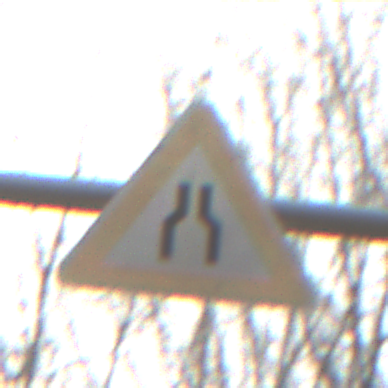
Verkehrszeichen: VerengteFahrbahn
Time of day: MorningAfternoon
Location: Outdoor (Nature)
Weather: PartlyCloudy
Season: Winter
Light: Natural